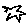
Label: star